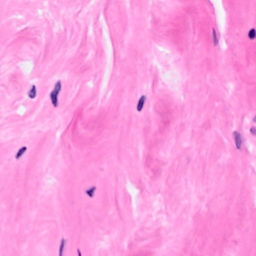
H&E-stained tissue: Breast